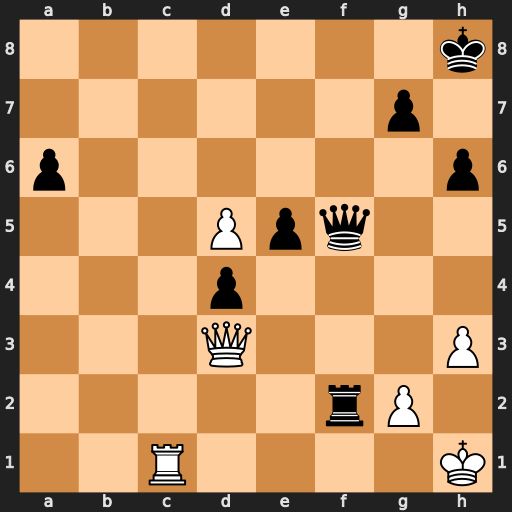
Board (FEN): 7k/6p1/p6p/3Ppq2/3p4/3Q3P/5rP1/2R4K
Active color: w
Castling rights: -
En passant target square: -
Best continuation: Qxf5 Rxf5 d6